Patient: sex F, age 28
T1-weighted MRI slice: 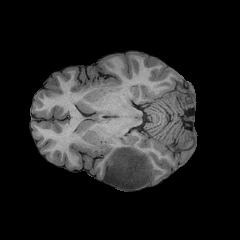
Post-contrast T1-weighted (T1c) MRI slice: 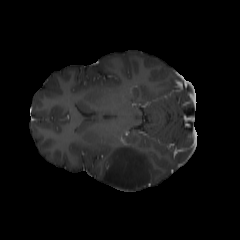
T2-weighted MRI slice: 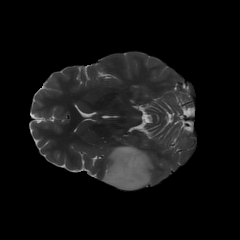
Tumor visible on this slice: yes
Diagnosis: Astrocytoma, IDH-mutant
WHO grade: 2